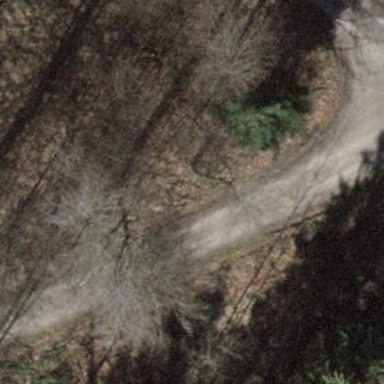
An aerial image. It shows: Track with grade 2 gravel surface.